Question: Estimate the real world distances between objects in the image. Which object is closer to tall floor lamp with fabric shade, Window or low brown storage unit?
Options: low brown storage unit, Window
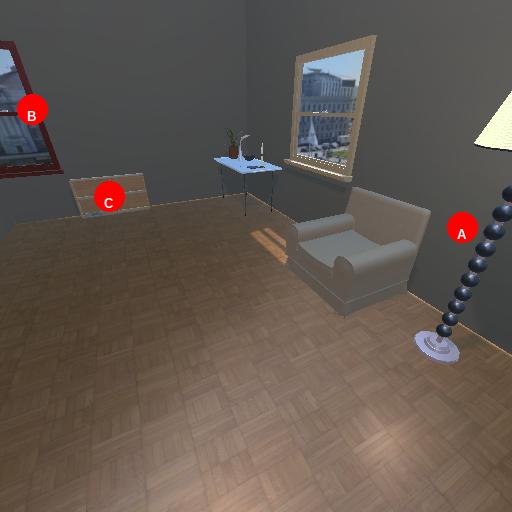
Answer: low brown storage unit